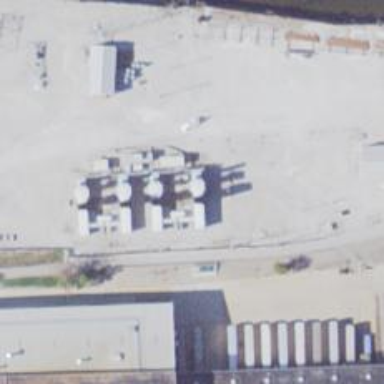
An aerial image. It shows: Gas turbine generator.